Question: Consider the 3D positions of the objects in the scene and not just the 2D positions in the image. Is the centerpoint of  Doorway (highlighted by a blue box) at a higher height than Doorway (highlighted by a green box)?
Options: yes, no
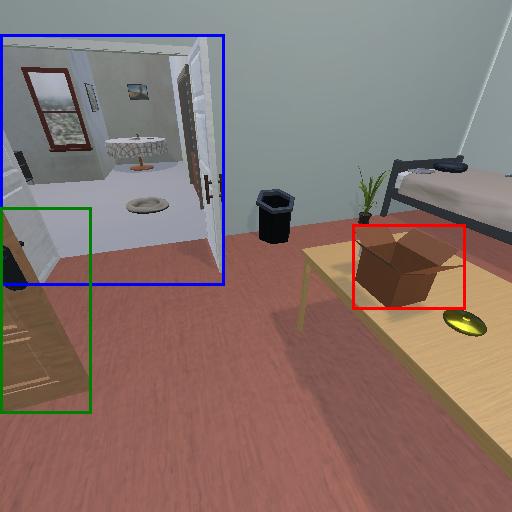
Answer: yes